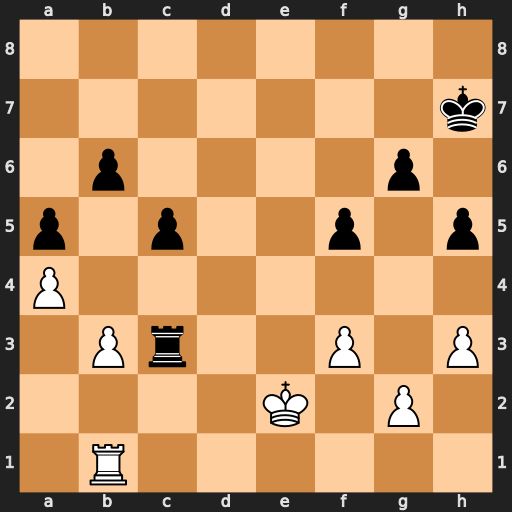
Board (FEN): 8/7k/1p4p1/p1p2p1p/P7/1Pr2P1P/4K1P1/1R6
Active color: w
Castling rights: -
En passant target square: -
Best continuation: Kd2 Rxf3 gxf3